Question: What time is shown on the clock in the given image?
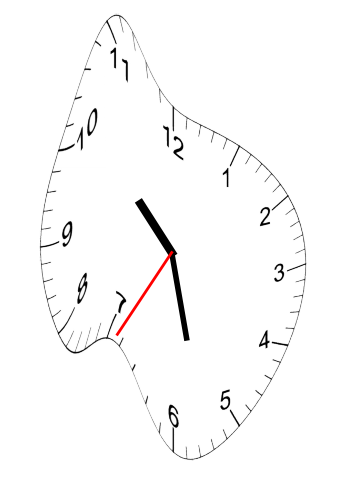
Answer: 10:27:35